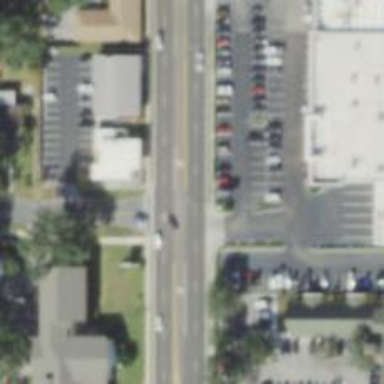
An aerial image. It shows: Primary highway with separate asphalt sidewalks.